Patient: sex M, age 72
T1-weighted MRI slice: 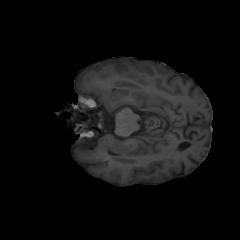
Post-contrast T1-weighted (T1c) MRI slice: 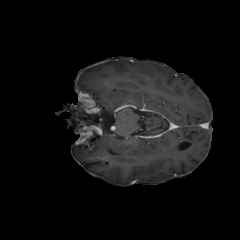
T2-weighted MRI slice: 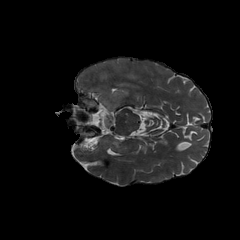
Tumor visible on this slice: yes
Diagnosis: Glioblastoma, IDH-wildtype
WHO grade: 4